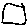
Label: square